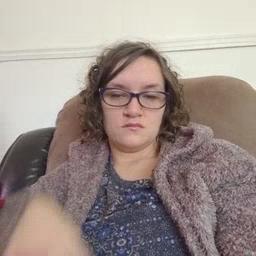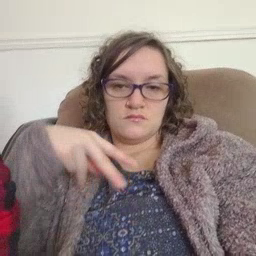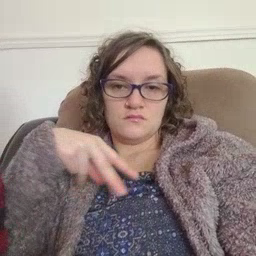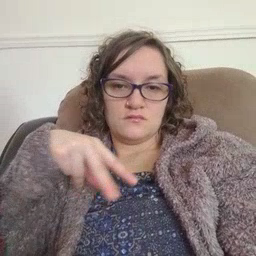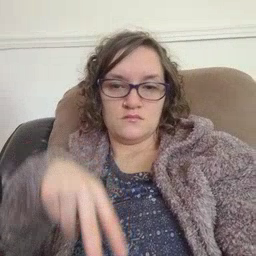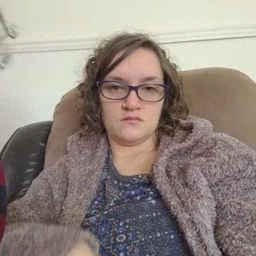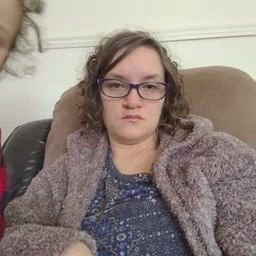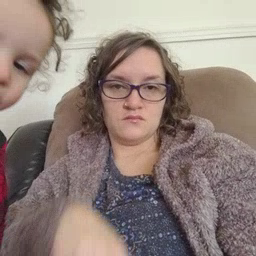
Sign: dance